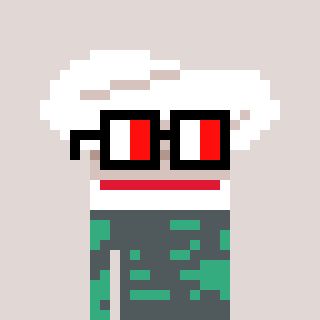
a pixel art character with square glasses with black frames and red eyes, a chef hat-shaped head and a teal-colored body on a warm background